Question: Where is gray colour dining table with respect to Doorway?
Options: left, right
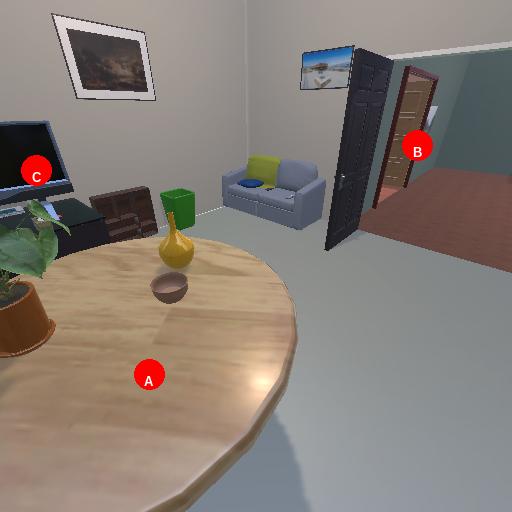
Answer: left